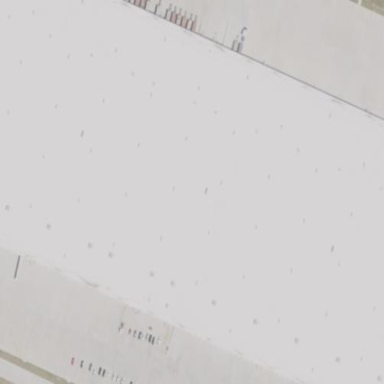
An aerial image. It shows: Warehouse building.